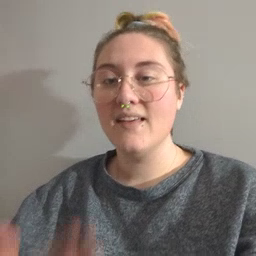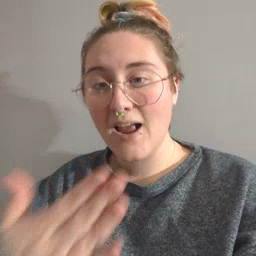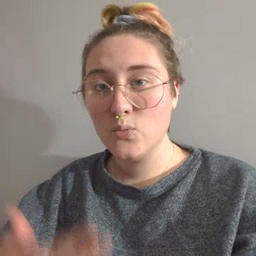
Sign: thankyou